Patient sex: M
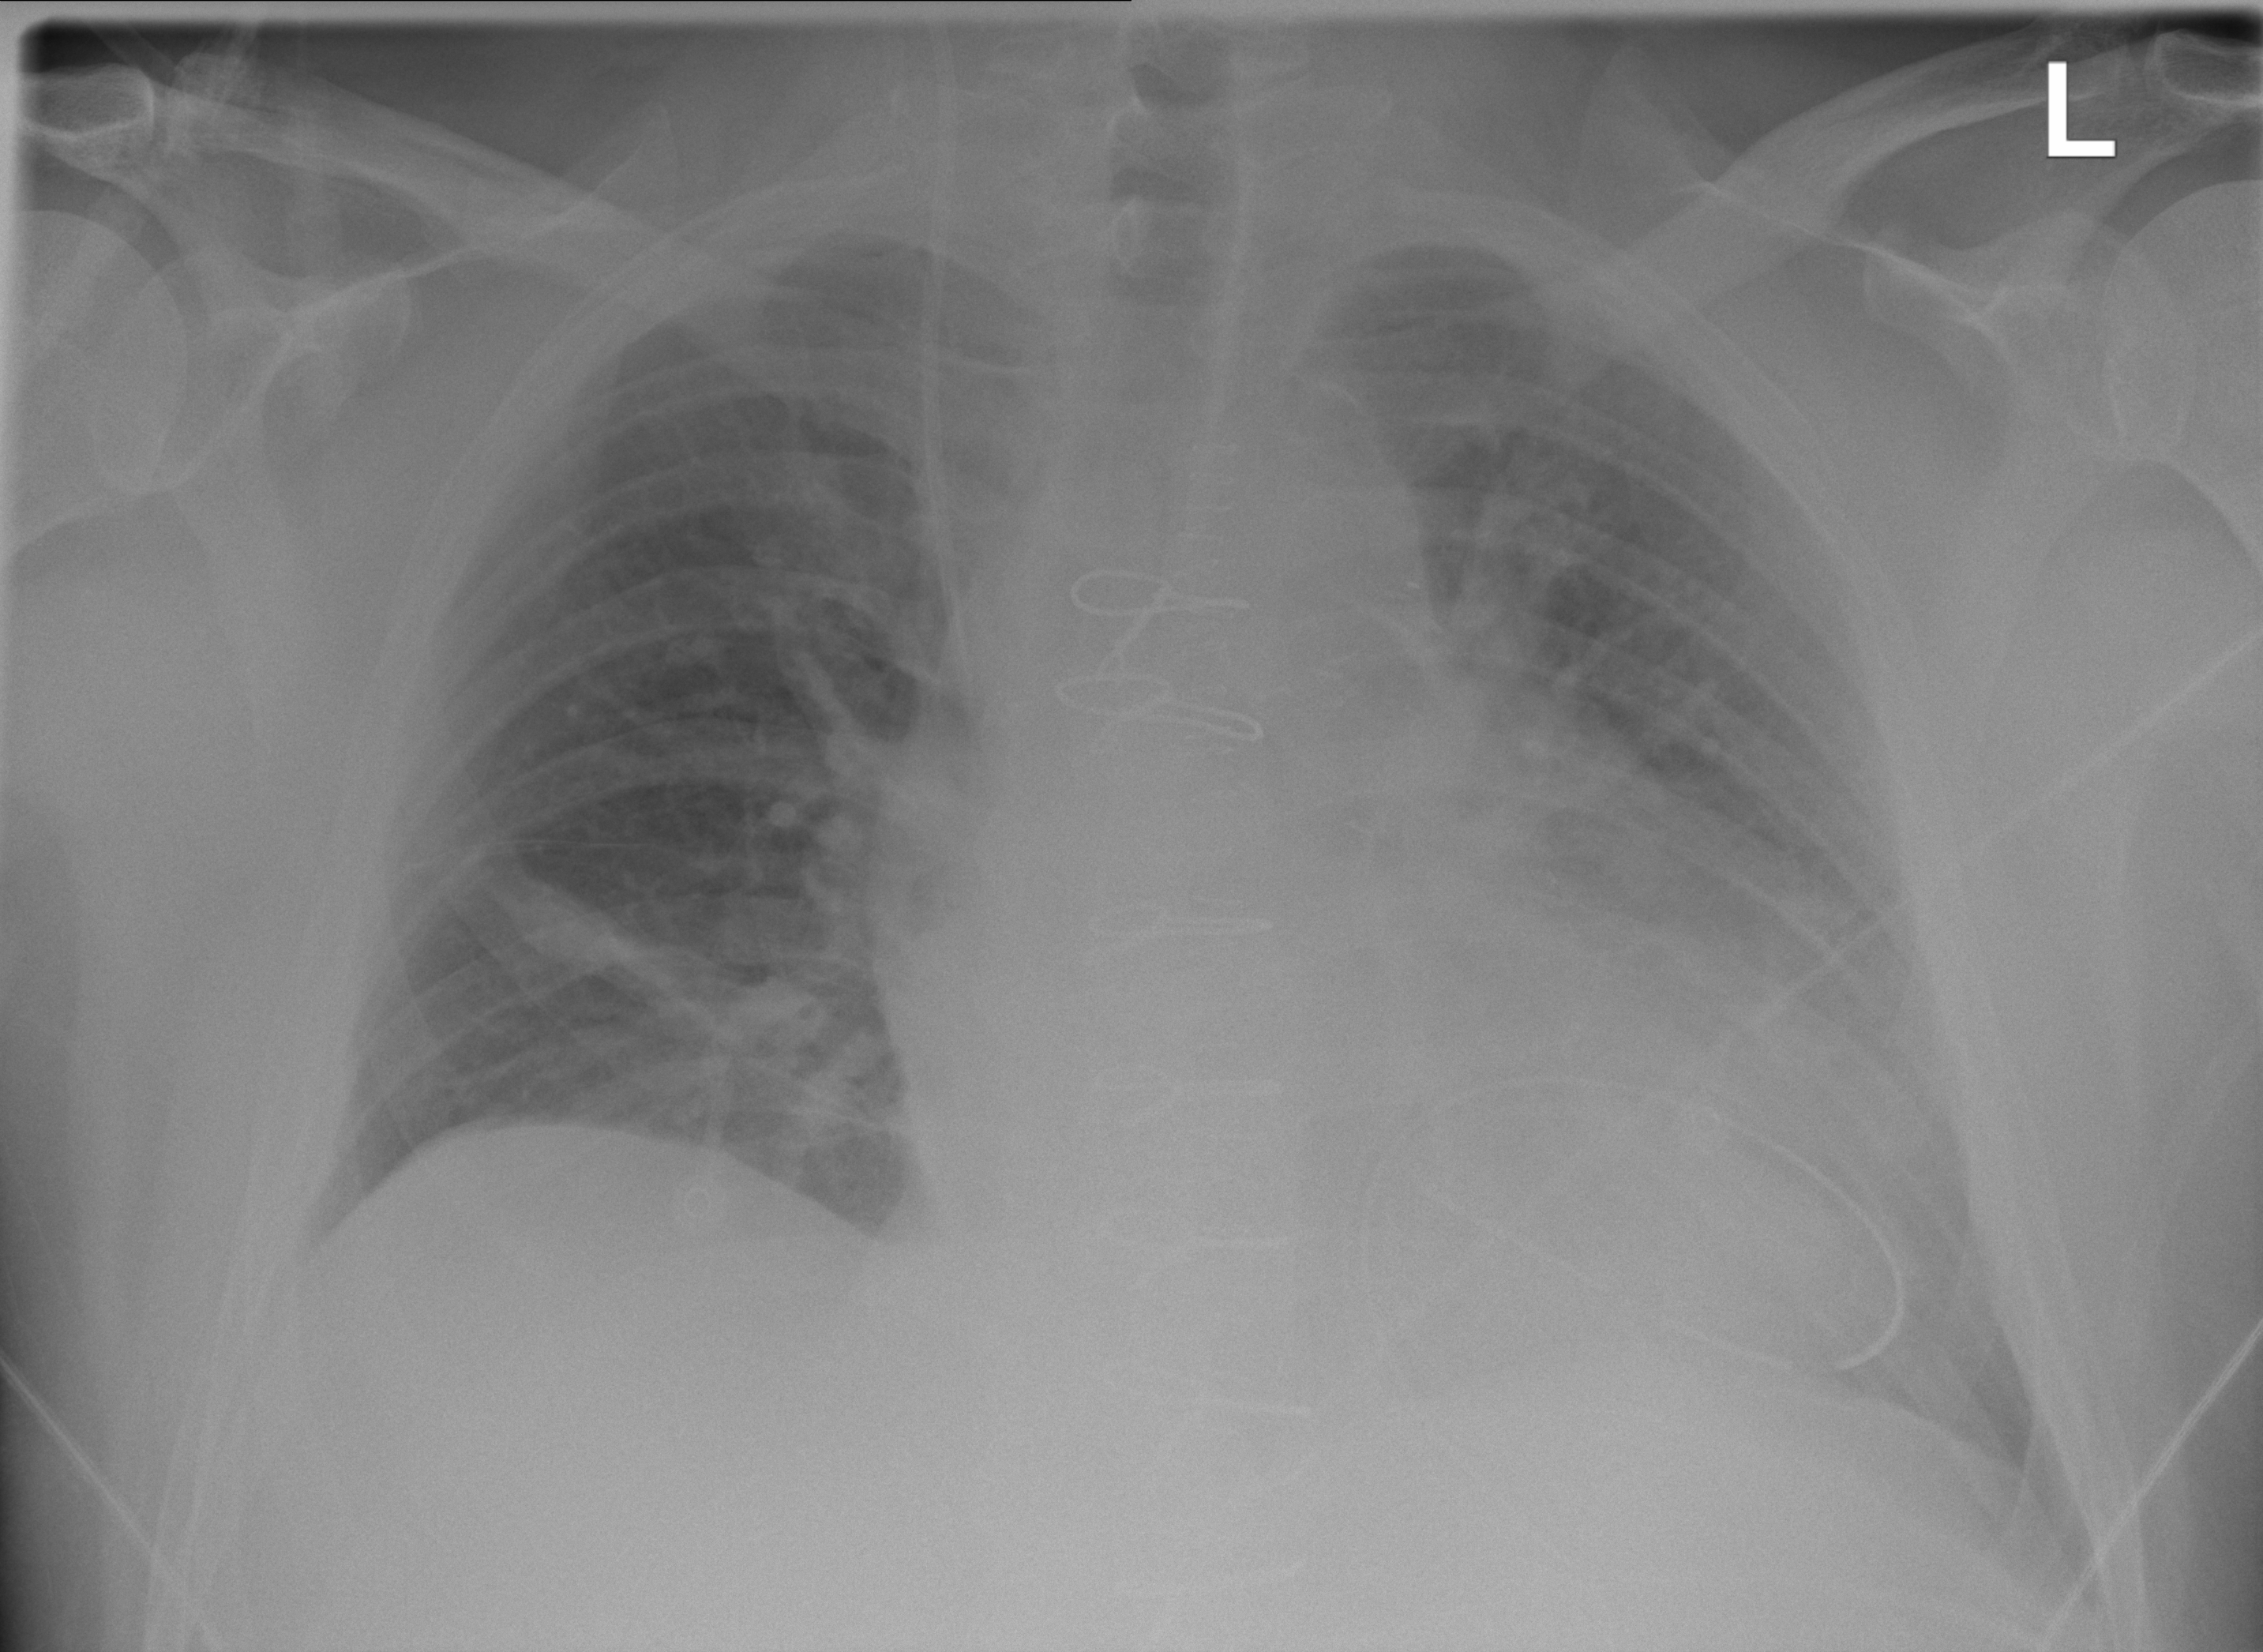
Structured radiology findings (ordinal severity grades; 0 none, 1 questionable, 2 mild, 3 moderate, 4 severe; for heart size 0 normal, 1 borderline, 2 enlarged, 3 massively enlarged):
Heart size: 2
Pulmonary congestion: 2
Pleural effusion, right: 2
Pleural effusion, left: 2
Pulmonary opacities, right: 0
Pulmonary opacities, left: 2
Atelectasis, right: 2
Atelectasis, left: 2